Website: home-depot
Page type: delivery-shipping
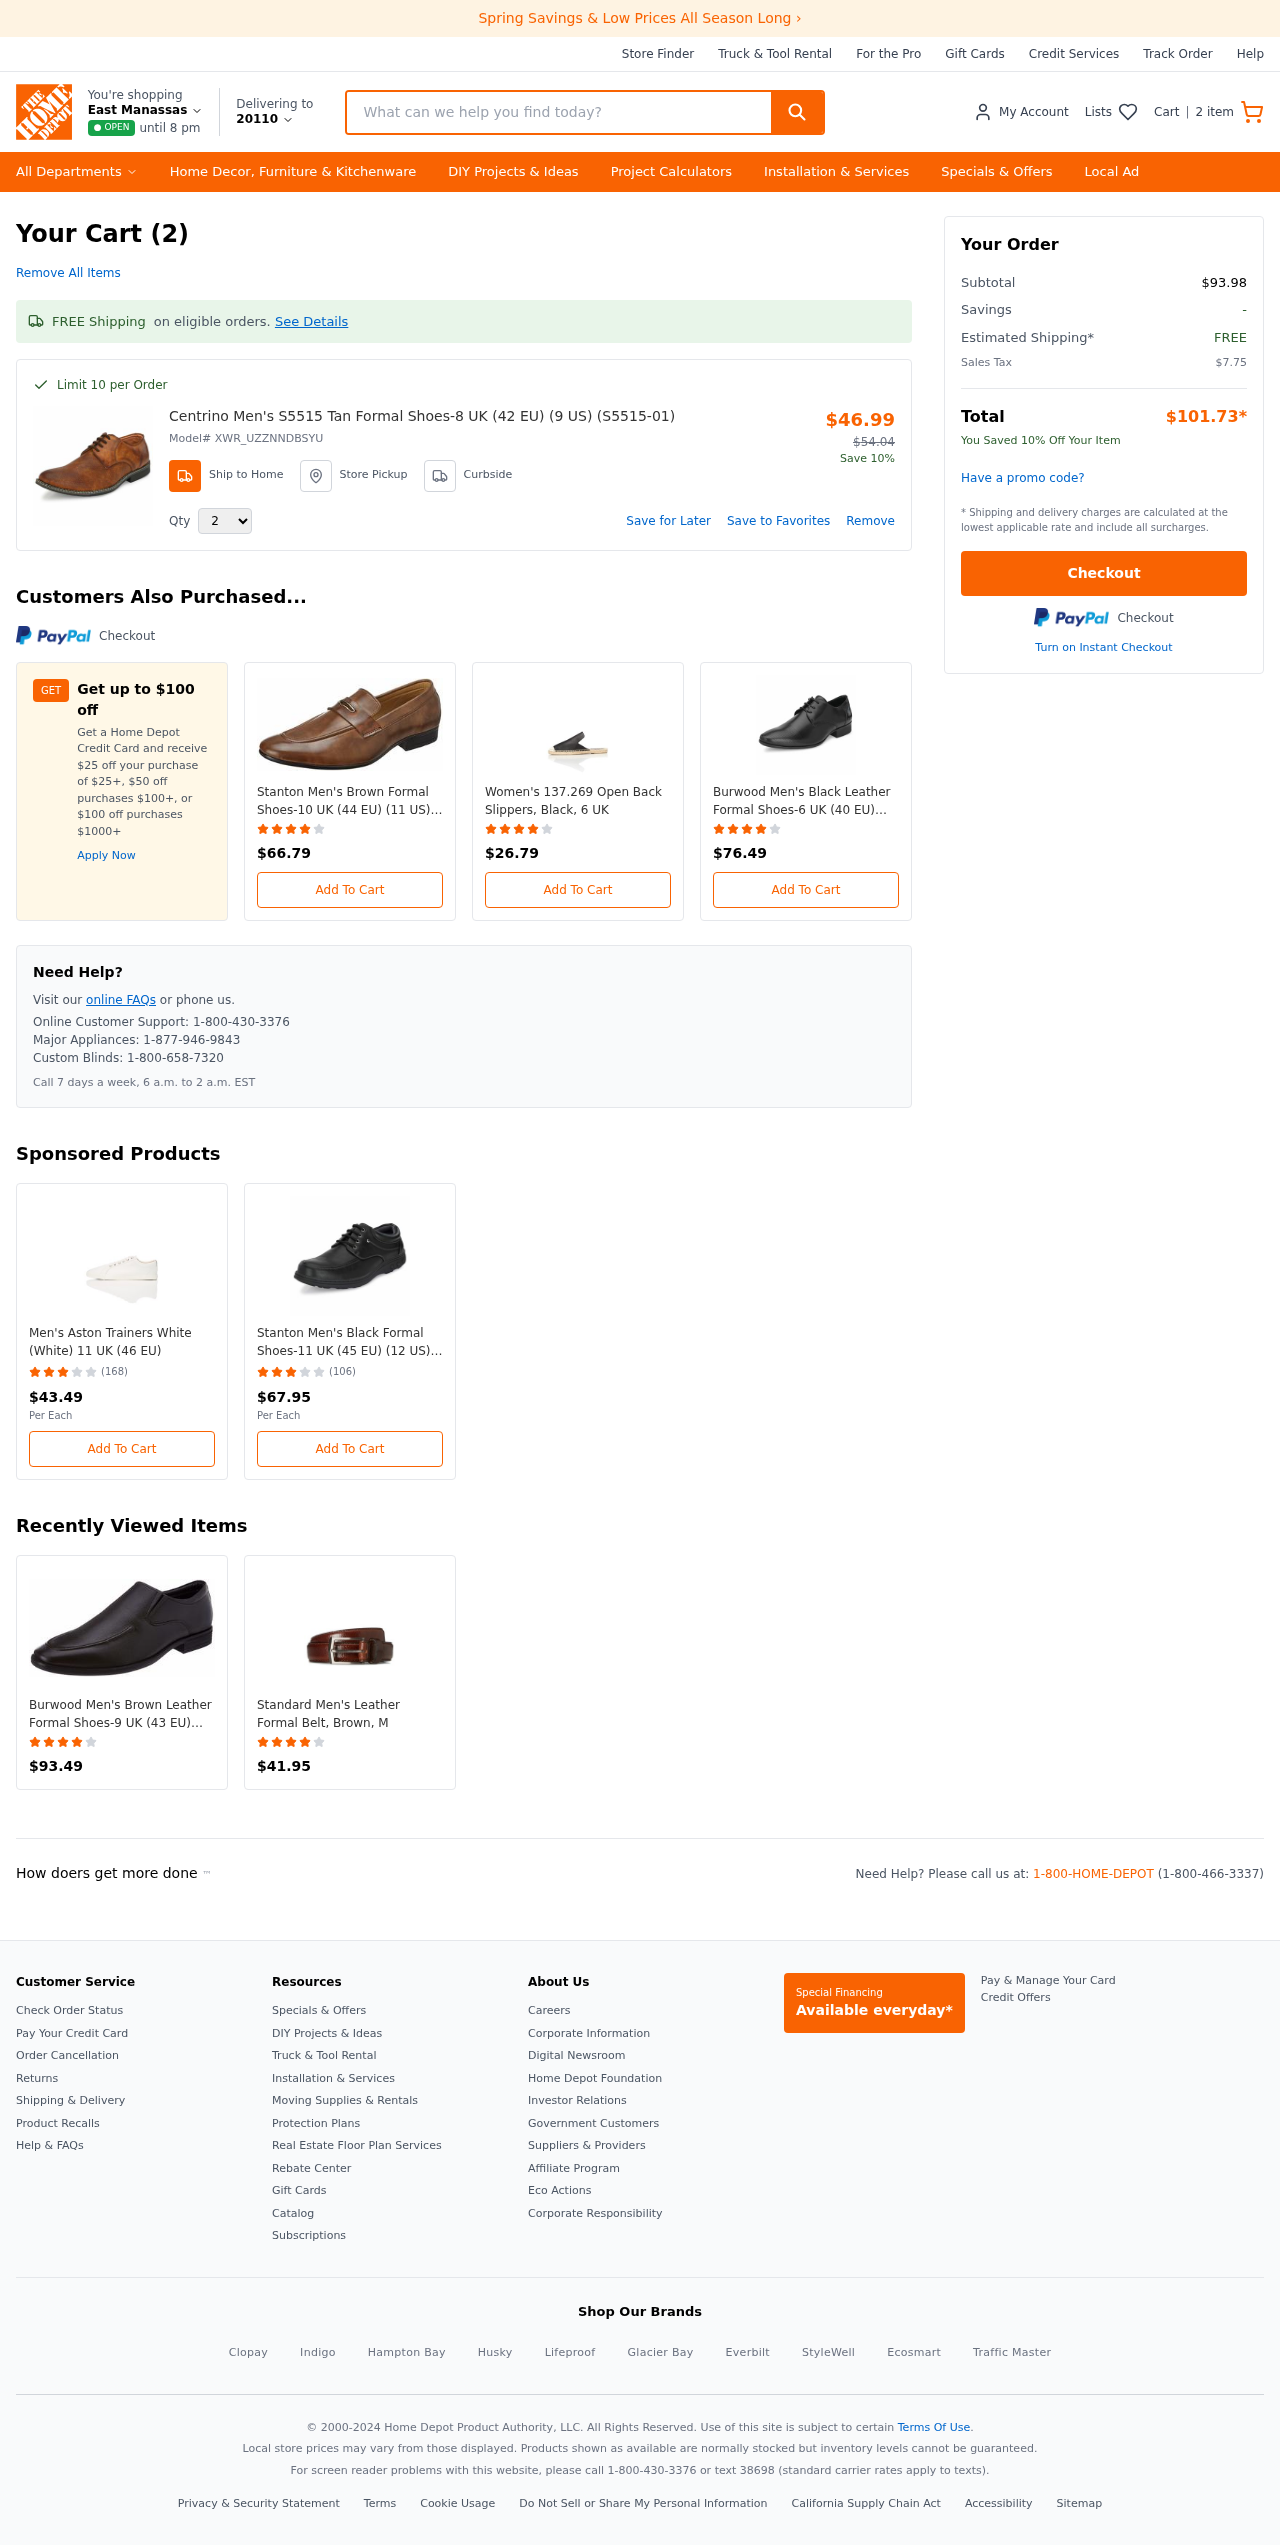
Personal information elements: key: PII_CITY_STATE
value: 20110
Product elements: key: PRODUCT1_NAME
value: Centrino Men's S5515 Tan Formal Shoes-8 UK (42 EU) (9 US) (S5515-01)
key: PRODUCT1_PRICE
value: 46.99
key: PRODUCT1_QUANTITY
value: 2
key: PRODUCT2_NAME
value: Stanton Men's Brown Formal Shoes-10 UK (44 EU) (11 US) (30021/BRW)
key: PRODUCT2_PRICE
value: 66.79
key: PRODUCT2_RATING
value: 4.6
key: PRODUCT3_NAME
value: Women's 137.269 Open Back Slippers, Black, 6 UK
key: PRODUCT3_PRICE
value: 26.79
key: PRODUCT3_RATING
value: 4.5
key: PRODUCT4_NAME
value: Burwood Men's Black Leather Formal Shoes-6 UK (40 EU) (BW 397)
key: PRODUCT4_PRICE
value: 76.49
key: PRODUCT4_RATING
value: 4.5
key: PRODUCT5_NAME
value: Men's Aston Trainers White (White) 11 UK (46 EU)
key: PRODUCT5_NUM_RATINGS
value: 168
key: PRODUCT5_PRICE
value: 43.49
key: PRODUCT5_RATING
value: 3.5
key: PRODUCT6_NAME
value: Stanton Men's Black Formal Shoes-11 UK (45 EU) (12 US) (FK/DD-17/BLK)
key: PRODUCT6_NUM_RATINGS
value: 106
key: PRODUCT6_PRICE
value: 67.95
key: PRODUCT6_RATING
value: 3.7
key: PRODUCT7_NAME
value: Burwood Men's Brown Leather Formal Shoes-9 UK (43 EU) (BW 401)
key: PRODUCT7_PRICE
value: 93.49
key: PRODUCT7_RATING
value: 4.4
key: PRODUCT8_NAME
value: Standard Men's Leather Formal Belt, Brown, M
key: PRODUCT8_PRICE
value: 41.95
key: PRODUCT8_RATING
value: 4.1
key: PRODUCT1_MODEL_ID
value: XWR_UZZNNDBSYU
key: PRODUCT1_ORIGINAL_PRICE
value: $54.04
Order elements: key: ORDER_NUM_ITEMS
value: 2
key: ORDER_NUM_ITEMS
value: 2 item
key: ORDER_SUBTOTAL
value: $93.98
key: ORDER_TAX
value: $7.75
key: ORDER_TOTAL
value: $101.73
Search elements: key: HEADER_SEARCH
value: What can we help you find today?